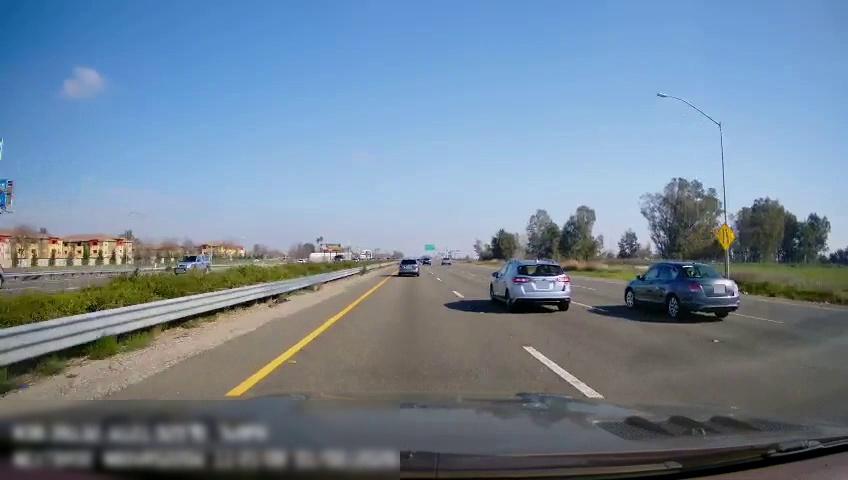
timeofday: Day
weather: Sunny
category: Drivable Space
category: Drivable Space
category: Vehicles | Car
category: Vehicles | Car
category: Vehicles | Car
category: Vehicles | Car
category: Vehicles | SUV
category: Vehicles | SUV
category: Lanes | Current Lane
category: Lanes | Current Lane
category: Lanes | Alternate Lane
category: Lanes | Alternate Lane
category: Lanes | Alternate Lane
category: Lanes | Opposite Lane
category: Lanes | Opposite Lane
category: Traffic | Signs
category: Traffic | Signs